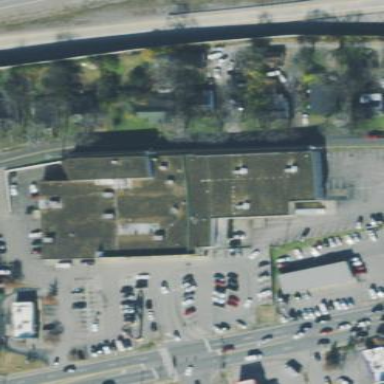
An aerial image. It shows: Commercial building.